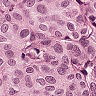
Metastatic tissue present: yes